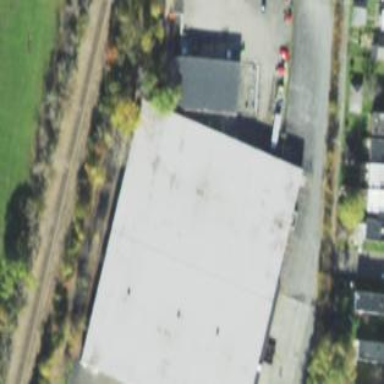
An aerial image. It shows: Building used as fitness center.